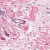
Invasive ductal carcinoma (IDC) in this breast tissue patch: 0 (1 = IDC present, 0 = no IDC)